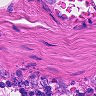
Metastatic tissue present: no